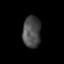
Tissue: lung
Cell type: Others
Senescence score: 0.2285
Nuclear area (px): 560
Mean DAPI intensity: 74.004